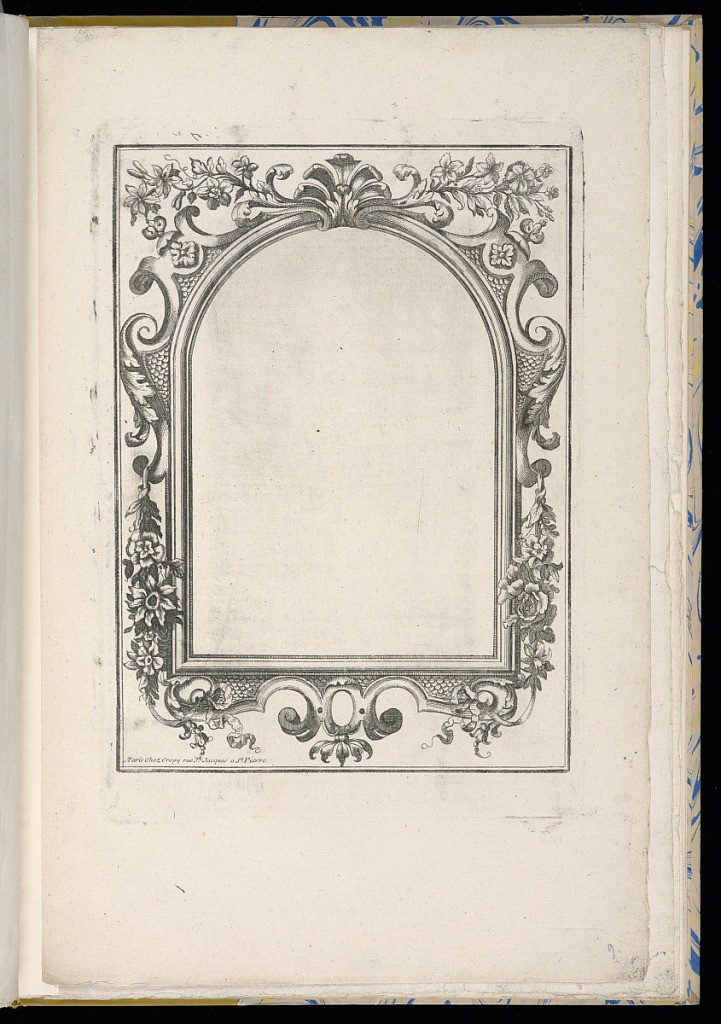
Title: Ornamental Frame Design
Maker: Louis Crépy, French, 1680?–1760
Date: mid- 18th–late 18th century
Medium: Etching on laid paper
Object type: Print
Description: Design for a frame decorated with ornament motifs including flowers, scrolls, and a cartouche.